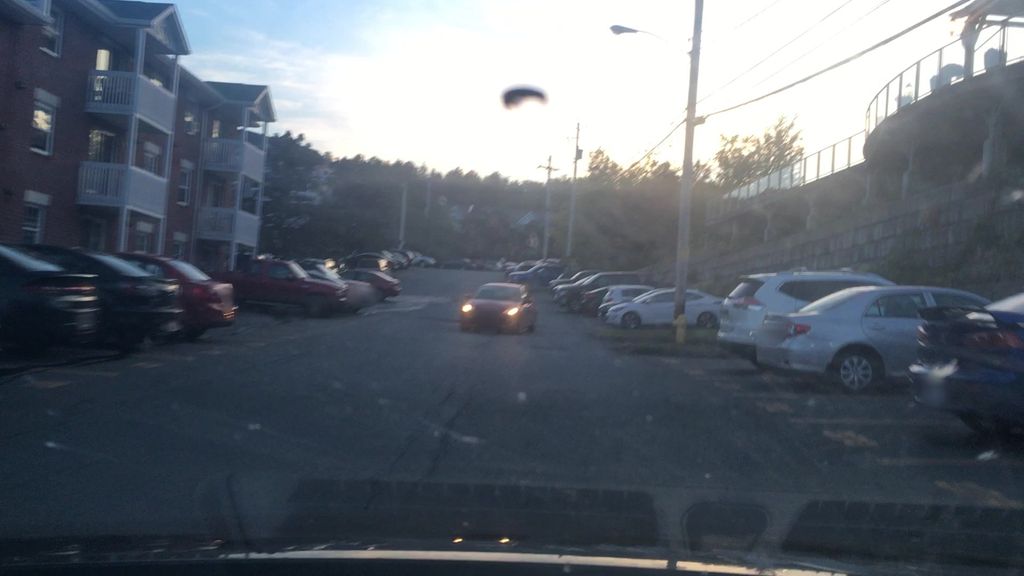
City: halifax